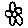
Label: flower